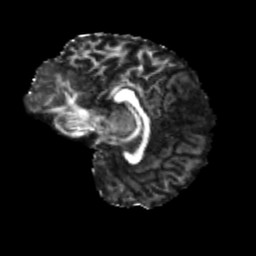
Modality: FA
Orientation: sagittal
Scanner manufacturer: siemens
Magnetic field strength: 3 T
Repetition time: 4 s
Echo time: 0.0594 s